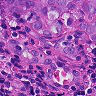
Metastatic tissue present: yes